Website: home-depot
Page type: customer-info-address
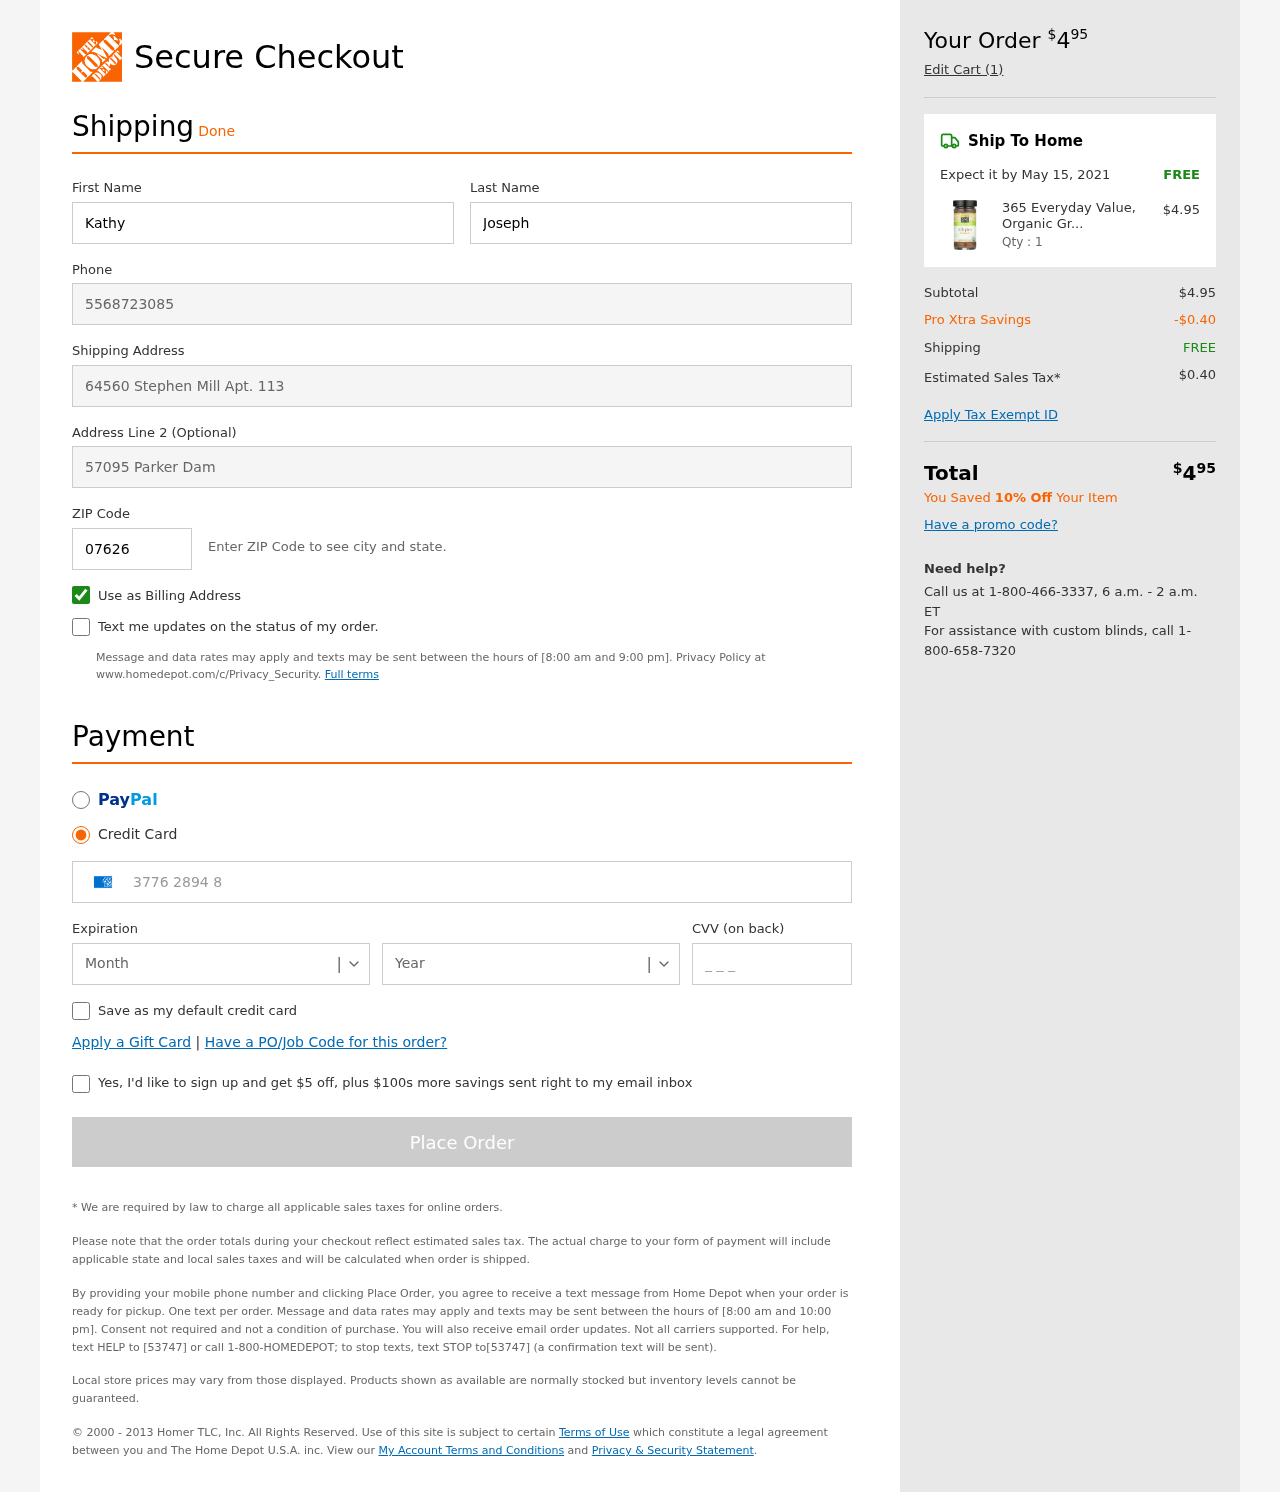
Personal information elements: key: PII_CARD_CVV
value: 1862
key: PII_CARD_EXPIRY_MONTH
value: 07
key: PII_CARD_EXPIRY_YEAR
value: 27
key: PII_CARD_NUMBER
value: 3776 2894 8063 352
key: PII_FIRSTNAME
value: Kathy
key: PII_LASTNAME
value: Joseph
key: PII_PHONE
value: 5568723085
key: PII_POSTCODE
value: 07626
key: PII_STREET
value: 64560 Stephen Mill Apt. 113
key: PII_STREET2
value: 57095 Parker Dam
Product elements: key: PRODUCT1_NAME
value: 365 Everyday Value, Organic Ground Allspice, 1.83 oz
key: PRODUCT1_PRICE
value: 4.95
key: PRODUCT1_QUANTITY
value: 1
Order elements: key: ORDER_TOTAL
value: $495
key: ORDER_NUM_ITEMS
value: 1
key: ORDER_DELIVERY_DATE
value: May 15, 2021
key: ORDER_SHIPPING_COST
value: FREE
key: ORDER_SUBTOTAL
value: $4.95
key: ORDER_DISCOUNT
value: -$0.40
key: ORDER_SHIPPING_COST2
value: FREE
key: ORDER_TAX
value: $0.40
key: ORDER_TOTAL2
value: $495
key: ORDER_SAVINGS_MESSAGE
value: You Saved 10% Off Your Item